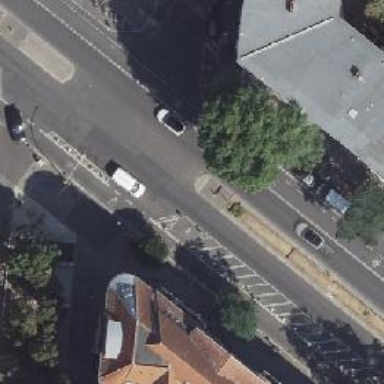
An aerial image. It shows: Asphalt footpath with unmarked crossing.